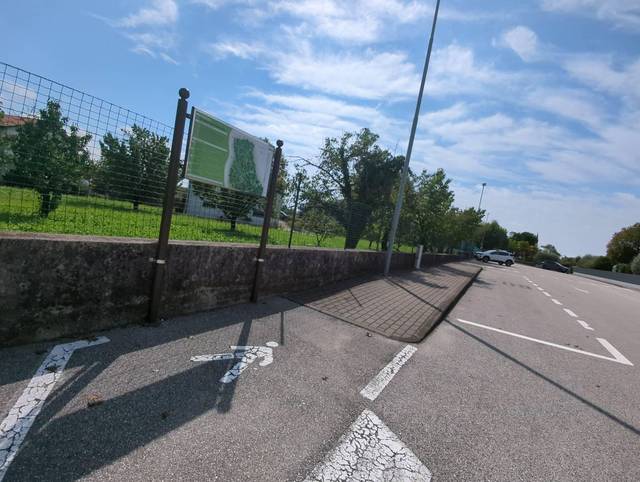
Region: Italy
Coordinates: 45.724, 11.611